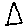
Label: triangle